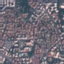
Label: Residential